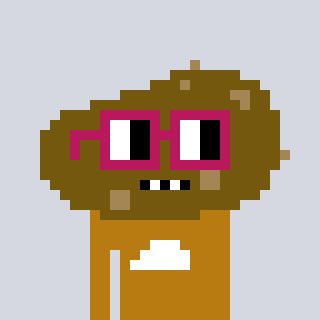
a pixel art character with square dark red glasses, a potato-shaped head and a gold-colored body on a cool background